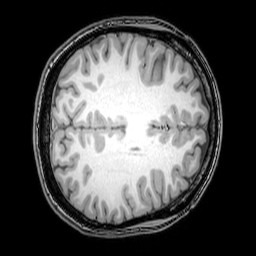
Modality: T1w
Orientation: axial
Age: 26
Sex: female
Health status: healthy
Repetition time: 0.081 s
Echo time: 0.037 s